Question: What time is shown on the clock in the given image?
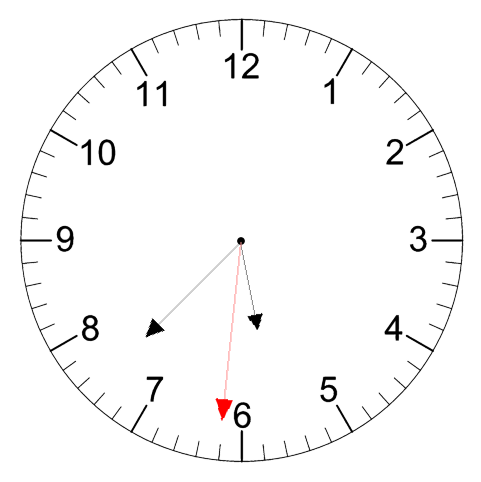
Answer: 05:37:31